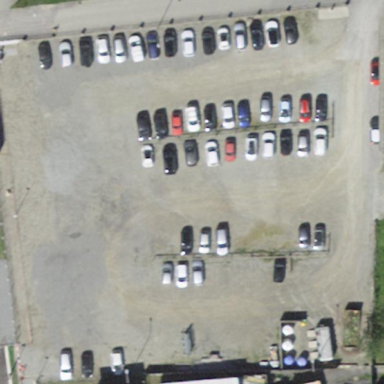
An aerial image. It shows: Parking area with fine gravel surface.